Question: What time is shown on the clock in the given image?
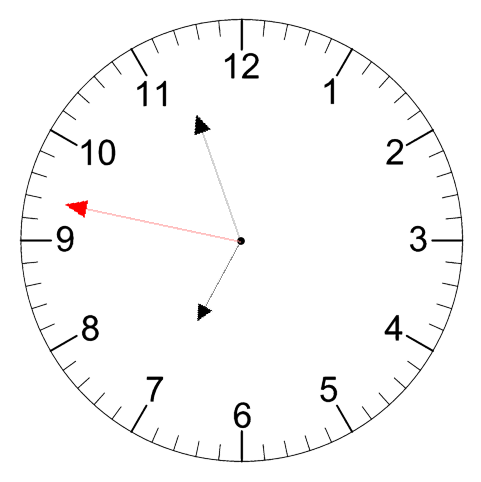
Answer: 06:56:47